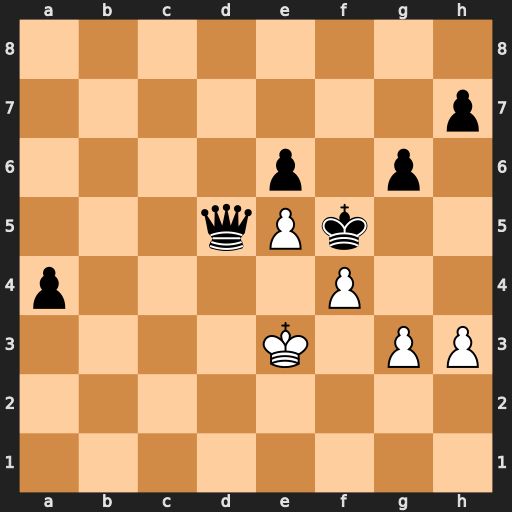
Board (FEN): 8/7p/4p1p1/3qPk2/p4P2/4K1PP/8/8
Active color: w
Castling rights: -
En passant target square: -
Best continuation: g4#